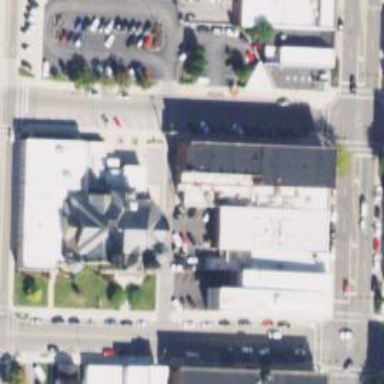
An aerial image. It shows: Arts centre.